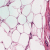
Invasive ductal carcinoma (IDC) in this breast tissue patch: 0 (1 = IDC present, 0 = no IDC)